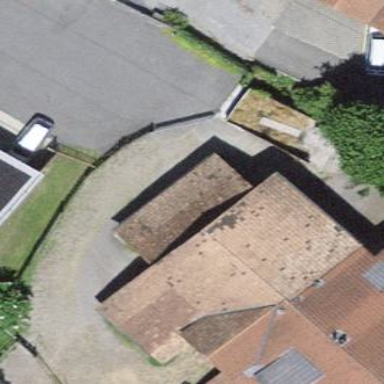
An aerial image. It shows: Farm building.